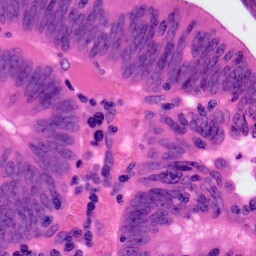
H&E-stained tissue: Colon